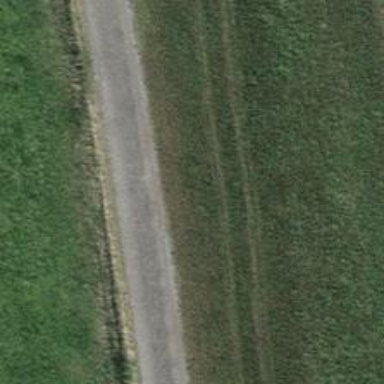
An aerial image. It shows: Track with grade 3 pebblestone surface.